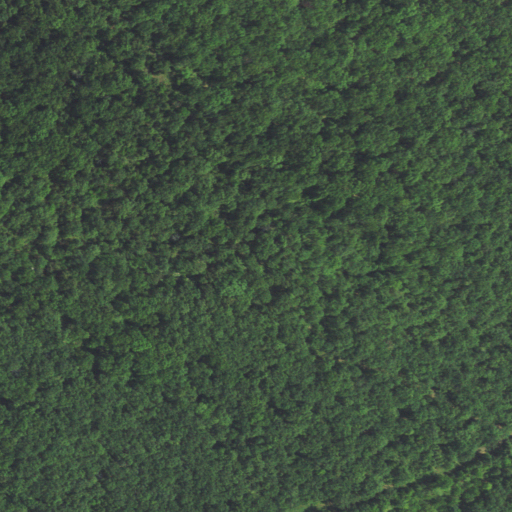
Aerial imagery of mountain in Oklahoma named Wolf Mountain containing only deciduous forest